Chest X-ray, PA view. Patient: 57 years old, sex M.
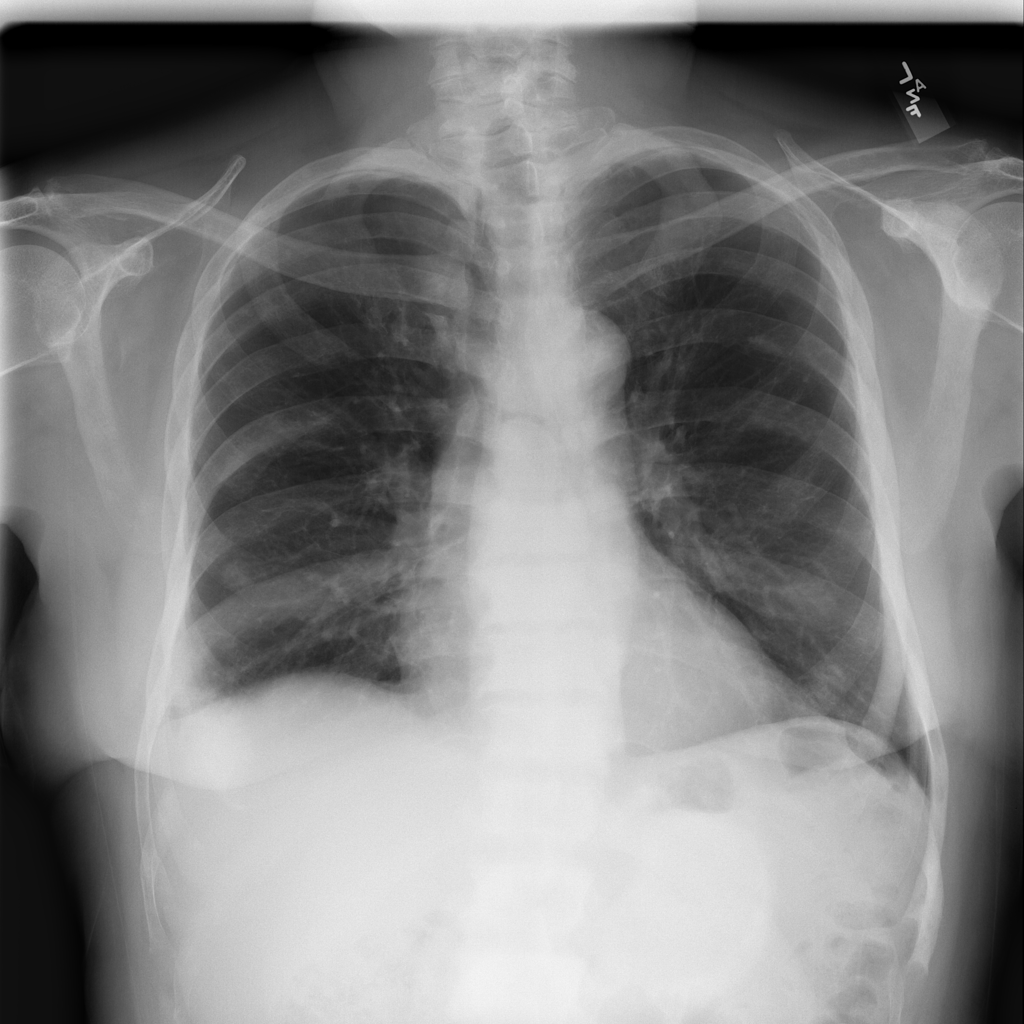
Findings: Effusion, Fibrosis